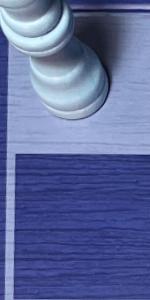
Label: Empty